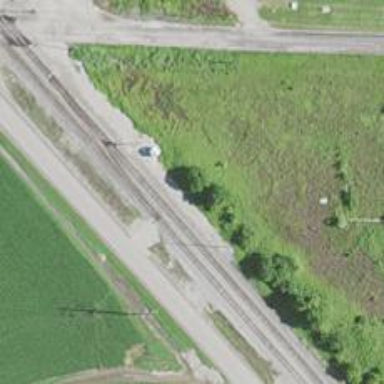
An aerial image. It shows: Railroad crossover.